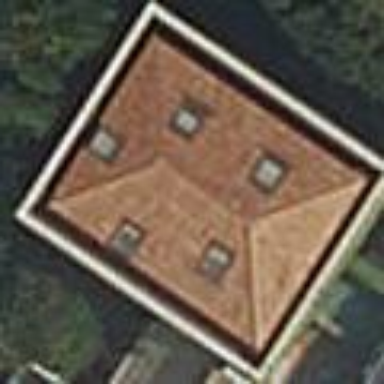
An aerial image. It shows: Hipped roof house.